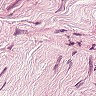
Metastatic tissue present: no